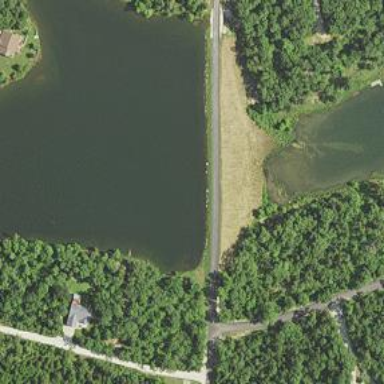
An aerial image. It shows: Dam along waterway.